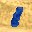
Label: 1